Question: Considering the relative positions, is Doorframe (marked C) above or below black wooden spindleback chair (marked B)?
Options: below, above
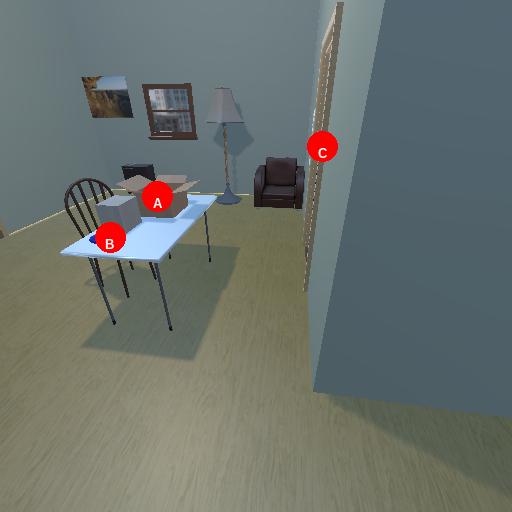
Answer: below